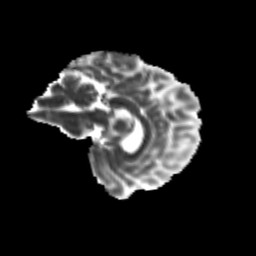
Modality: MD
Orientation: sagittal
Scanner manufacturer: siemens
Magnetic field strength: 3 T
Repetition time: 9.2 s
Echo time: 0.084 s